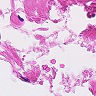
Metastatic tissue present: no